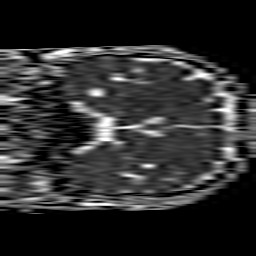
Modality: ADC
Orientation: coronal
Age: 56
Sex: male
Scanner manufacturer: philips
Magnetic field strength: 1.5 T
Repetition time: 3.54 s
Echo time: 0.09411 s